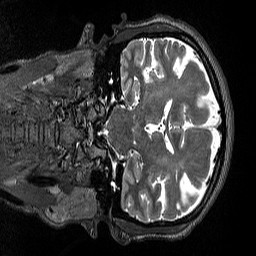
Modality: T2w
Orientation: coronal
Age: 39
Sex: female
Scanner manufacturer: siemens
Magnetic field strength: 3 T
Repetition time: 3.2 s
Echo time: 0.567 s